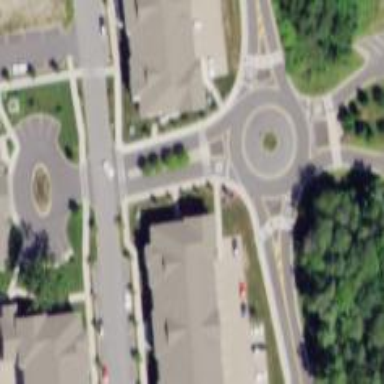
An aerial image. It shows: Residential road with asphalt surface leading to roundabout.